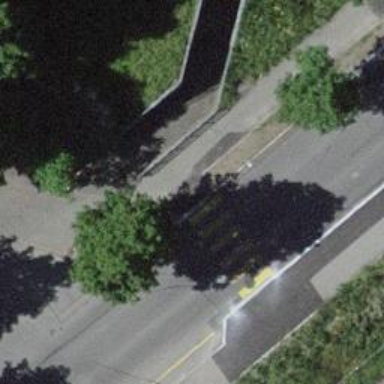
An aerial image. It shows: Marked zebra crossing with distinct zebra markings.